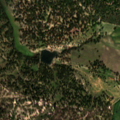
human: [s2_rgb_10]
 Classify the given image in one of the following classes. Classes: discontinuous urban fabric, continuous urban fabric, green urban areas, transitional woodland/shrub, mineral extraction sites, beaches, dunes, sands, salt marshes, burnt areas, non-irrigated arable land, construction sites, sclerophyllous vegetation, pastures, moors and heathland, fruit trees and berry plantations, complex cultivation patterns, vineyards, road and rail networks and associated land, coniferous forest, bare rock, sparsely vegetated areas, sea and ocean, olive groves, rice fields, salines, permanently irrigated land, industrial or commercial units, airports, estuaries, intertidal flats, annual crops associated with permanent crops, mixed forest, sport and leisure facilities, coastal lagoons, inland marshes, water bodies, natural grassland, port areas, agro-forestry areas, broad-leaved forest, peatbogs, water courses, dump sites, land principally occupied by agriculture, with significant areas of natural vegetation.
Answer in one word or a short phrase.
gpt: non-irrigated arable land, agro-forestry areas, broad-leaved forest